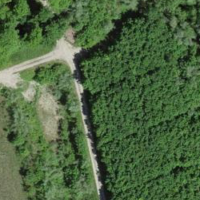
EUNIS habitat code: 45
Species observed at this site:
Parus major